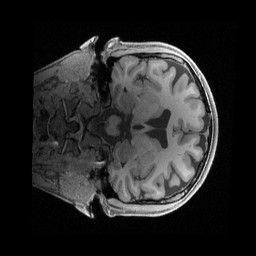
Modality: T1w
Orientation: coronal
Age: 33
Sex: female
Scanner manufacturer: siemens
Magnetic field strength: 3 T
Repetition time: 2.4 s
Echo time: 0.00241 s